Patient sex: F
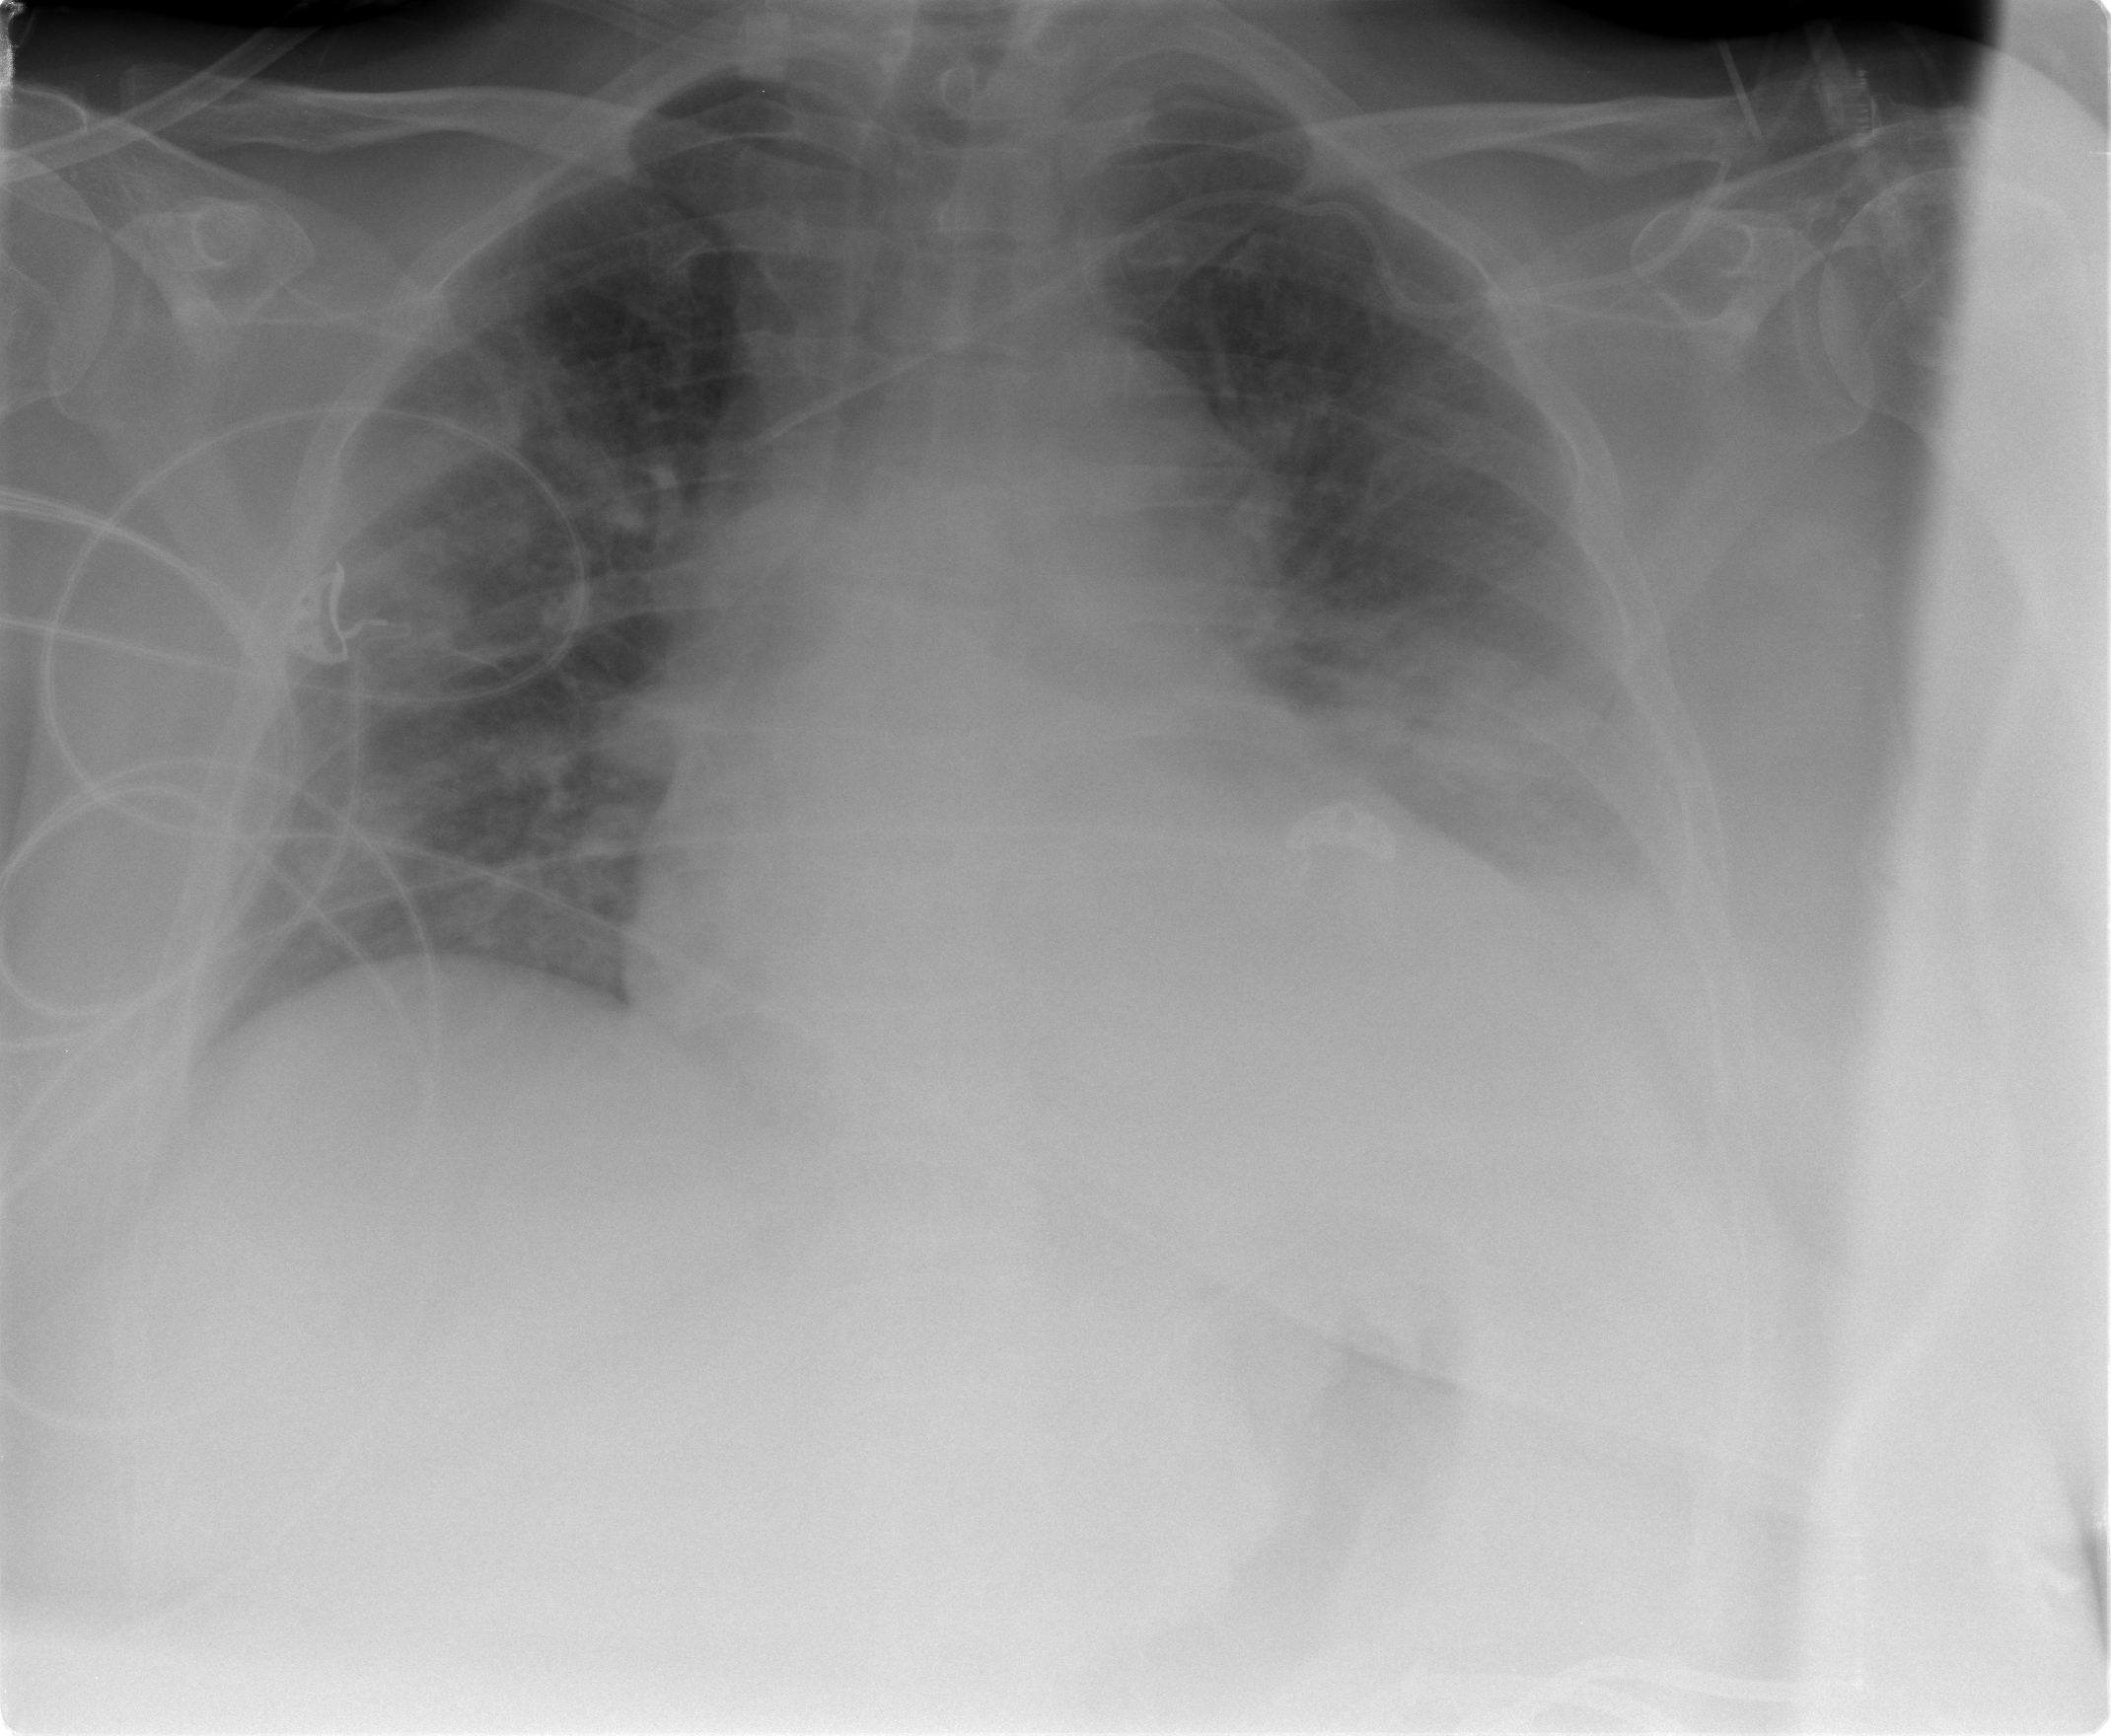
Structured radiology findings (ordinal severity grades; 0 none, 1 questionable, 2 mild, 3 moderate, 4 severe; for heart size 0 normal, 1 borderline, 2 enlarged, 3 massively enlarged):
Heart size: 2
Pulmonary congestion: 2
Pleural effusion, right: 0
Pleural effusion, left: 2
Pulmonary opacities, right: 1
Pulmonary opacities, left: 2
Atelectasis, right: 2
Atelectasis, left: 2